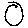
Label: moon